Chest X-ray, AP view. Patient: 16 years old, sex F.
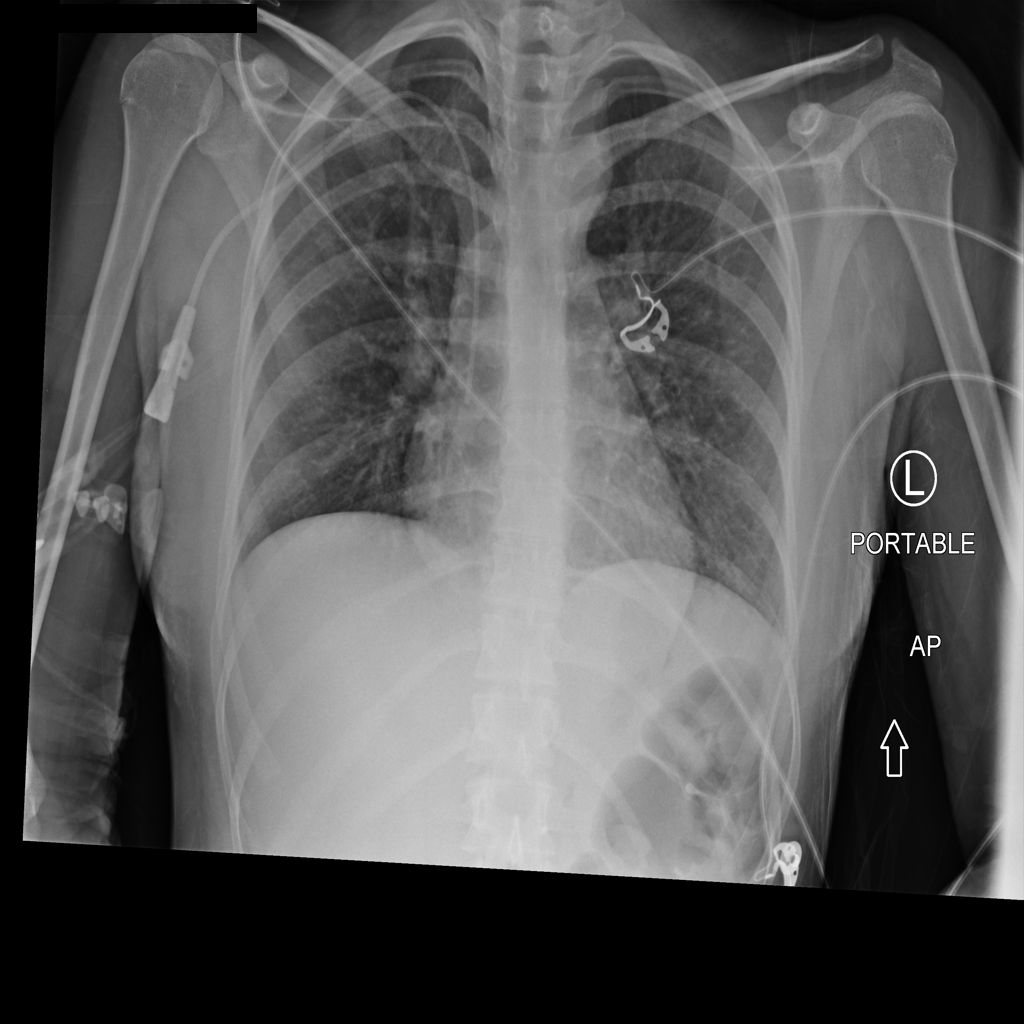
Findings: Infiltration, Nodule